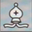
Piece: wB